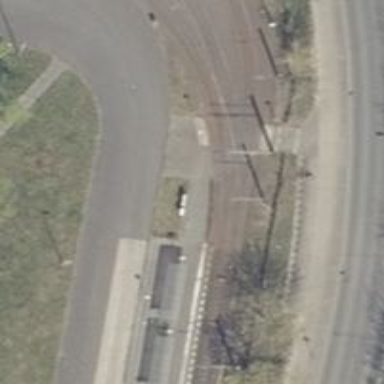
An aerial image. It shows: Uncontrolled tram railway crossing.